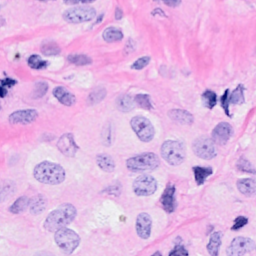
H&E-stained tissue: Breast